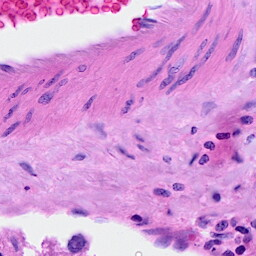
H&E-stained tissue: Breast